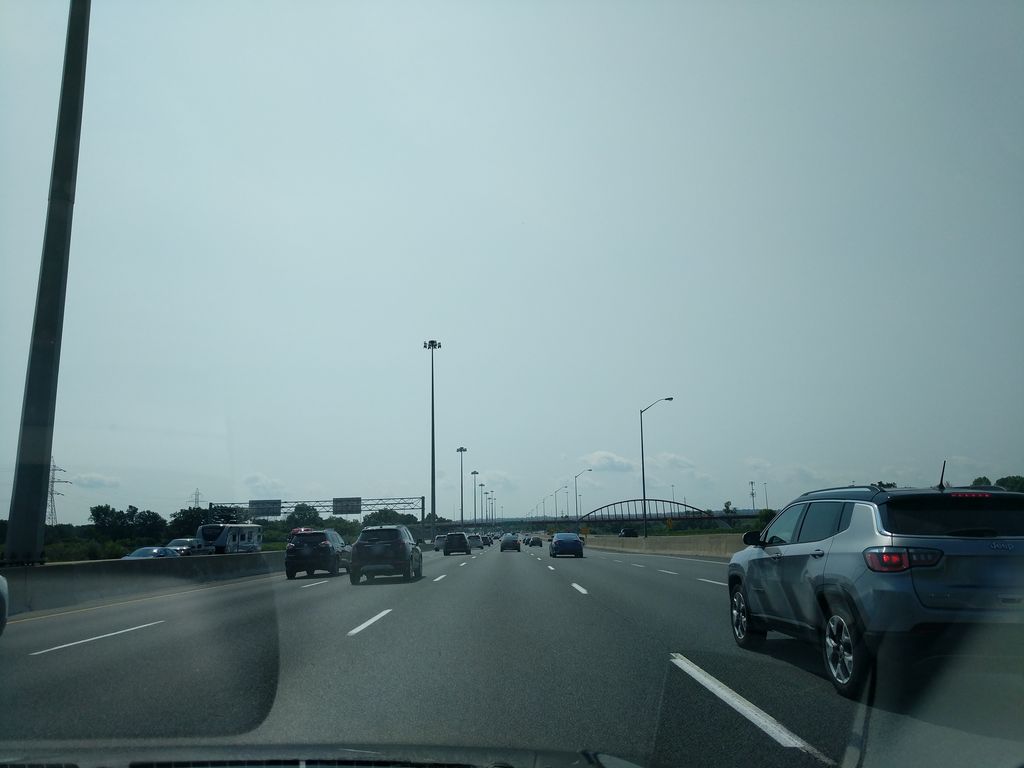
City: hamilton